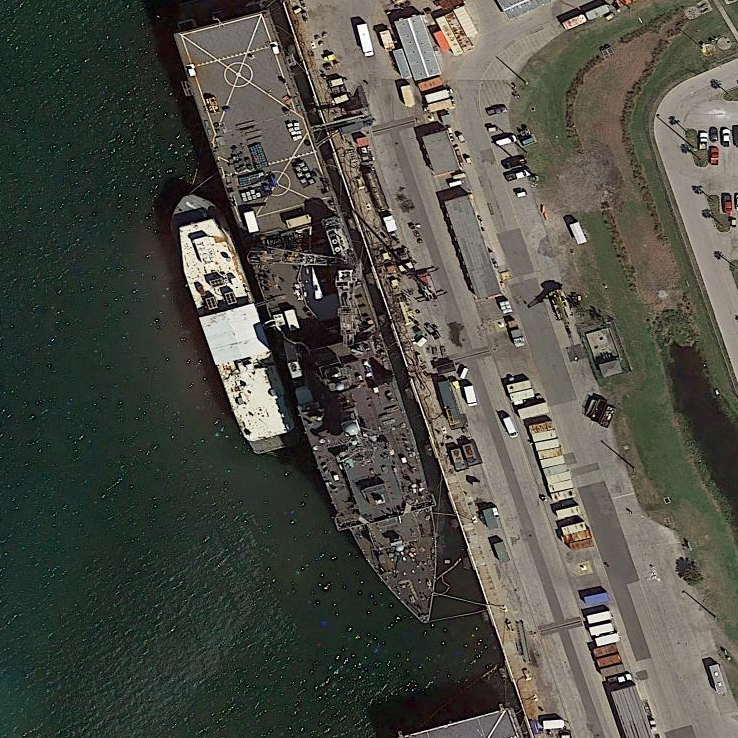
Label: combat